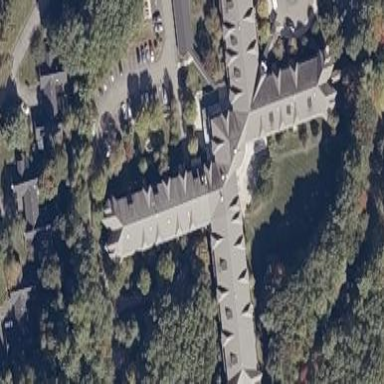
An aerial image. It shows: Nursing home building.